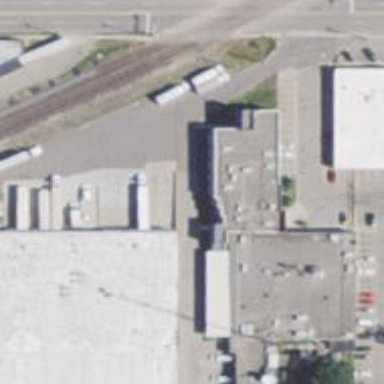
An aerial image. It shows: Television studio building.